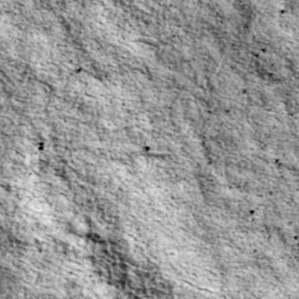
Label: non_frost